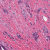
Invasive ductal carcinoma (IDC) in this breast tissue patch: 0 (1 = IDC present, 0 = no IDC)